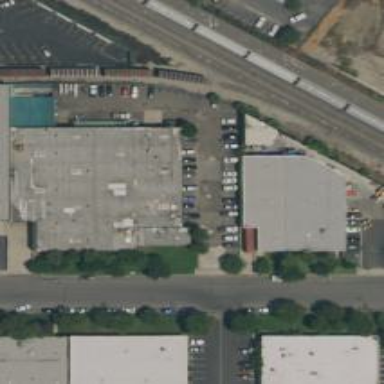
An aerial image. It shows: Warehouse building.